Interaction volume radius: 10 \u00c5
Interaction volume height: 40 \u00c5
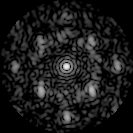
Disorder parameter: 0.439